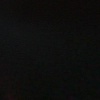
Label: space